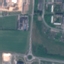
Label: Highway